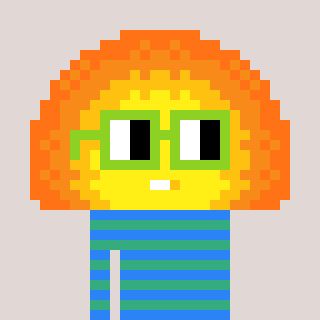
a pixel art character with square light green glasses, a sunset-shaped head and a teal-colored body on a warm background